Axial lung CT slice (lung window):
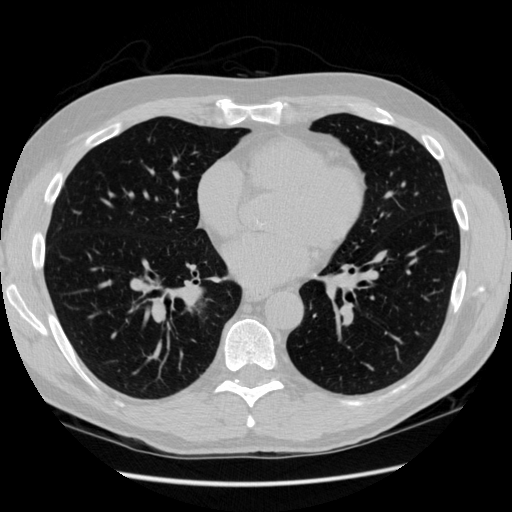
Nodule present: no